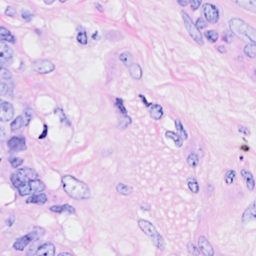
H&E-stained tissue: Breast